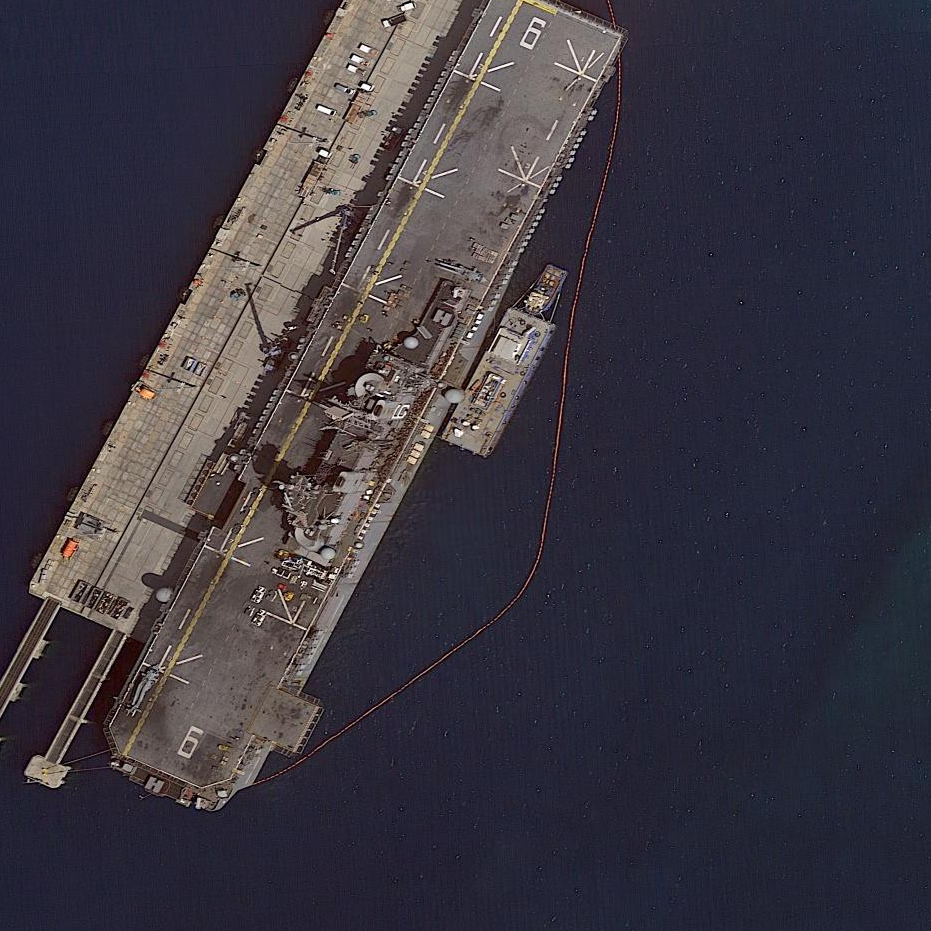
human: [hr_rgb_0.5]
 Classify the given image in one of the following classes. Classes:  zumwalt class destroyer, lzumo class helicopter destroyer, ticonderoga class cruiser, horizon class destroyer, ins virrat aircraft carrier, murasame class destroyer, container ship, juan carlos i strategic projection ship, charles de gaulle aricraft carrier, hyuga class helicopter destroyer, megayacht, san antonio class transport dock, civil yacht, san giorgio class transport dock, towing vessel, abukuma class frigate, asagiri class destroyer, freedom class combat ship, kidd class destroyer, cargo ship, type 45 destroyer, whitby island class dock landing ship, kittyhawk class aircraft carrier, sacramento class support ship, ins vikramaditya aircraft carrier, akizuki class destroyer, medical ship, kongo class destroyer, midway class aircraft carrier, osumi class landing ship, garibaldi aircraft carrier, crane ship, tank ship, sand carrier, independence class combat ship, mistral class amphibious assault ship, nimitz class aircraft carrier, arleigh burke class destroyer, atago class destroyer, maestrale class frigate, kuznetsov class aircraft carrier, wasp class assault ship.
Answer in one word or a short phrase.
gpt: Wasp class assault ship